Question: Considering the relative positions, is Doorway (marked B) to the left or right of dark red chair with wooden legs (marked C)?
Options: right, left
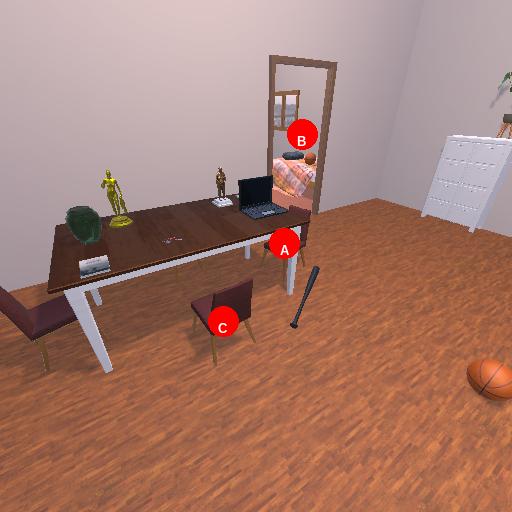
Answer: right